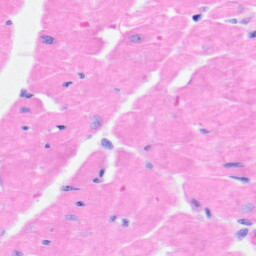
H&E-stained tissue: Heart